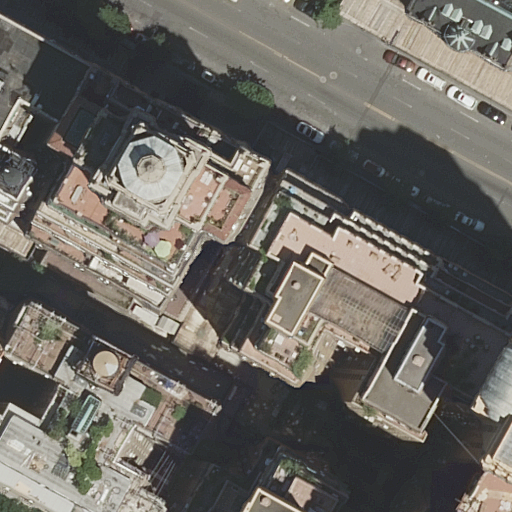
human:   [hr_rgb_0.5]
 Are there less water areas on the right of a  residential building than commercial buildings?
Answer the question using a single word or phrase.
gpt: no

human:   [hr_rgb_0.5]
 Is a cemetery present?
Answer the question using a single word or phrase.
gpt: no

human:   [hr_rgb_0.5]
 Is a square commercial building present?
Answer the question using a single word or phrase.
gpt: no

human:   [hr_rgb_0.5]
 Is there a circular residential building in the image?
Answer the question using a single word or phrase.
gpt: no

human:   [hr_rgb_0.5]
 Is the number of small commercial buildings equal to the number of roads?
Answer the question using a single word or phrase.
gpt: no

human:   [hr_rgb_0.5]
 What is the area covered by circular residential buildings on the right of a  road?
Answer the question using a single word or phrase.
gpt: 0m2

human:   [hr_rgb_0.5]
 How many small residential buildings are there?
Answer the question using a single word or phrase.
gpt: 2

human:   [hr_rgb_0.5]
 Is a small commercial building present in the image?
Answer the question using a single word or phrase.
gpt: no

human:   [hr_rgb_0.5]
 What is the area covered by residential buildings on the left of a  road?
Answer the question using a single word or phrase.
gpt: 1827m2

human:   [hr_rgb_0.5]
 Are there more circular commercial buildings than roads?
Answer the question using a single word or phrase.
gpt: no

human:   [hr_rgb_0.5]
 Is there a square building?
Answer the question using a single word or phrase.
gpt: no

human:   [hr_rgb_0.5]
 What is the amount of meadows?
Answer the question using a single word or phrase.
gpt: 0

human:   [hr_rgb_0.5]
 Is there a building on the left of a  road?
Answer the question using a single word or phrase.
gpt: yes

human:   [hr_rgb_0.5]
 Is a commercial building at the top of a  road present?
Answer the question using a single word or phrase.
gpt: no

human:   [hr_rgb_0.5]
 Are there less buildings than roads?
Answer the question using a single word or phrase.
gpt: no

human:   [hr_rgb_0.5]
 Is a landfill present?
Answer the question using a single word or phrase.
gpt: no

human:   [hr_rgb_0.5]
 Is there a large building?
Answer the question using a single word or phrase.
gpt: yes

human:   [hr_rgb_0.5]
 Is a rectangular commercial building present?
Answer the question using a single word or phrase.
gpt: no

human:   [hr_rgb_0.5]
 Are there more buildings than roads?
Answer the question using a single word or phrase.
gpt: yes

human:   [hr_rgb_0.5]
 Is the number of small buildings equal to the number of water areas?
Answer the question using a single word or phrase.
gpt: no

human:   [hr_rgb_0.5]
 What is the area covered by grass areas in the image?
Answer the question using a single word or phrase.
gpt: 0m2

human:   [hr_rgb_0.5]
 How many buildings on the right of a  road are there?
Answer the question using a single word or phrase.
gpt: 2

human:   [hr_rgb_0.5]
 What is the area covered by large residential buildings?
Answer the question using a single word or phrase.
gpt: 2344m2

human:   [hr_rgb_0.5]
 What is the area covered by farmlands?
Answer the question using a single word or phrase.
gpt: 0m2

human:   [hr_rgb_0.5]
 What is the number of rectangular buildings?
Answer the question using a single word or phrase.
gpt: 4

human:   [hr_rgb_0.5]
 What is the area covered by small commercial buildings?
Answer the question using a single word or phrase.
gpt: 0m2

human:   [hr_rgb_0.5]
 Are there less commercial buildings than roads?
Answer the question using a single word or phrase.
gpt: yes

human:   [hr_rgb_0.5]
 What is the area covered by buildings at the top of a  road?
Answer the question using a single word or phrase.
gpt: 330m2

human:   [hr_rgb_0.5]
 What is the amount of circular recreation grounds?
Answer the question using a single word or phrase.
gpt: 0

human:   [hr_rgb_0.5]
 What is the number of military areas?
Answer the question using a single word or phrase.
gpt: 0

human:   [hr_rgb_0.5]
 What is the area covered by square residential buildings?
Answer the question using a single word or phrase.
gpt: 0m2

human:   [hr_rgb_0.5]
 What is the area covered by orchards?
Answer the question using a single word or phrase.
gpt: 0m2

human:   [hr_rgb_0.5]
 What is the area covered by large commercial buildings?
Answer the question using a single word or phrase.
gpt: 0m2

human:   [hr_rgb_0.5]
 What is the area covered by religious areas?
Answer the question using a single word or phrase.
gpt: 0m2

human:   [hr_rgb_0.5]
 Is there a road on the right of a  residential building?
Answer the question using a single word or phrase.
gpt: yes

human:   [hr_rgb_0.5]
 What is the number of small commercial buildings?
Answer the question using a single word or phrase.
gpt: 0

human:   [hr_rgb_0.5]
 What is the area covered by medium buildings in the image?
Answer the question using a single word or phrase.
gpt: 492m2